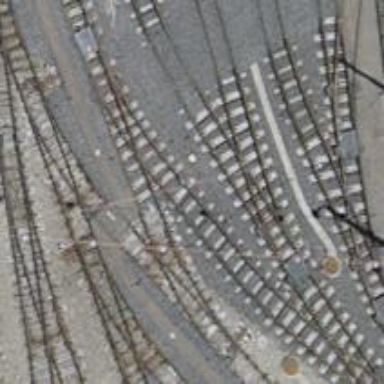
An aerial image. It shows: Tram railway running through yard with contact lines for electrification.